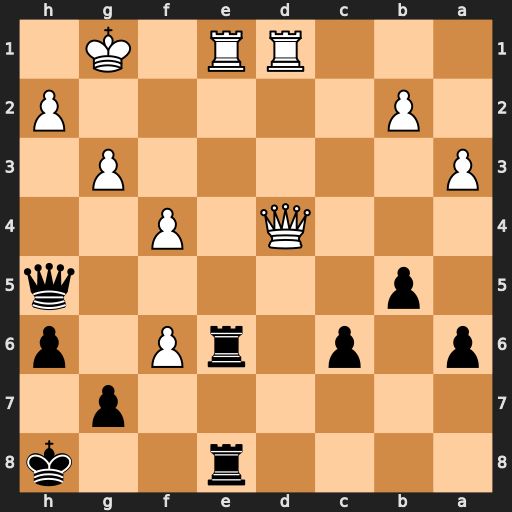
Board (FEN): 4r2k/6p1/p1p1rP1p/1p5q/3Q1P2/P5P1/1P5P/3RR1K1
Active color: b
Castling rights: -
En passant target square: -
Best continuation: Rxe1+ Rxe1 Rxe1+